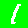
Digit: 1